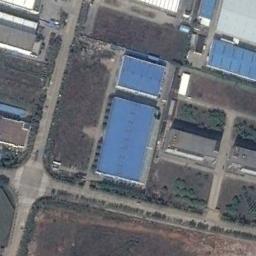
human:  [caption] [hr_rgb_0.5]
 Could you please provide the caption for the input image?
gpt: Many houses of different shapes are in the industrial area .

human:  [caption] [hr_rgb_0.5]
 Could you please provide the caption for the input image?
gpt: The industrial area with some blue workshops is surrounded by clearings .

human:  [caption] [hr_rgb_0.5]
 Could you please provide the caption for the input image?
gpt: The houses in the industrial area are mainly above .

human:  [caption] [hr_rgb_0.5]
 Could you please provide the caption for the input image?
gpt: Neatly planned factory buildings and roads in an industrial area with green and free land next to it .

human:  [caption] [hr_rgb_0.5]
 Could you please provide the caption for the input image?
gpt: There are some blue buildings and brown bare lawns on the industrial area .